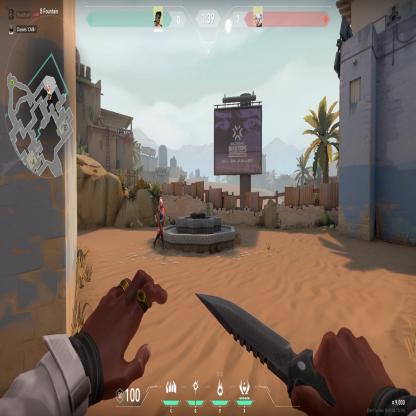
Label: enemy